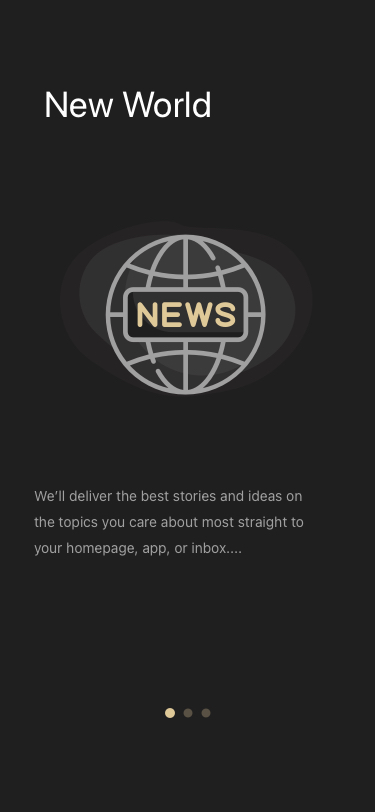
Text in this UI design:
New World
We’ll deliver the best stories and ideas on
the topics you care about most straight to
your homepage, app, or inbox....